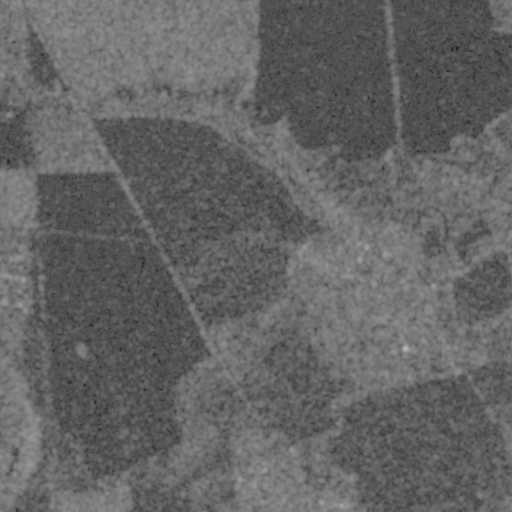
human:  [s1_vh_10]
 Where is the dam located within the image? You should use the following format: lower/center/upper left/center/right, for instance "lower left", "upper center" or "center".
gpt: The dam is located in the center right of the image.
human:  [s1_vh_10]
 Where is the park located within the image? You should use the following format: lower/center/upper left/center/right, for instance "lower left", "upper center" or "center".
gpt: The park is located in the lower right of the image.
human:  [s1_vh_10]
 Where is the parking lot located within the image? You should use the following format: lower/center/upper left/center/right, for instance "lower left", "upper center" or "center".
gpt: The parking lot is located in the center left of the image.
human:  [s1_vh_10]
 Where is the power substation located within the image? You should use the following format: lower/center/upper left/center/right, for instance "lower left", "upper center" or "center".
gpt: The power substation is located in the center left of the image.
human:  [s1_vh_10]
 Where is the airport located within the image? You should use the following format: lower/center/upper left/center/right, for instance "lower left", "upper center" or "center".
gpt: There is no airport in the image.

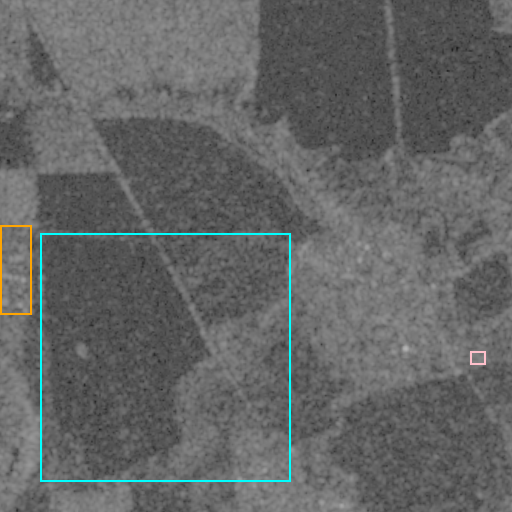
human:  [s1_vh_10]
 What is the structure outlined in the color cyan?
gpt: The structure outlined in cyan is a crop field.
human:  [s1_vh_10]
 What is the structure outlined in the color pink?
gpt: The structure outlined in pink is a park.
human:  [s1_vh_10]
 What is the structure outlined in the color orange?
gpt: The structure outlined in orange is a power substation.
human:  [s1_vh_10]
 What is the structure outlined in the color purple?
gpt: There is no purple outline.